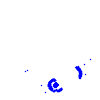
Particle: electron